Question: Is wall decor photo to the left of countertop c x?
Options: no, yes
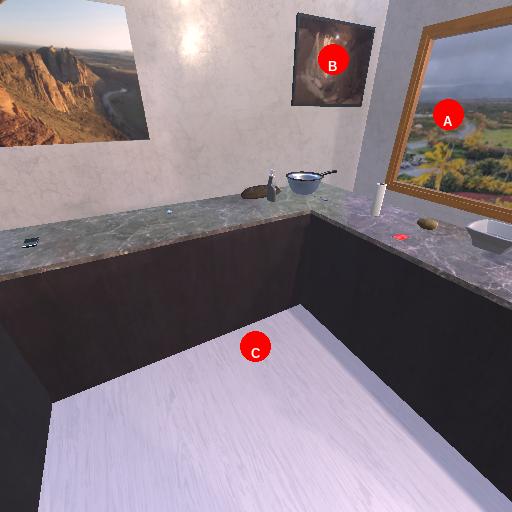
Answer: no